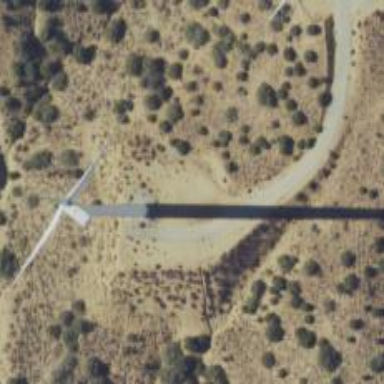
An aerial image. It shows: Wind generator with horizontal axis. The generator is wind turbine.